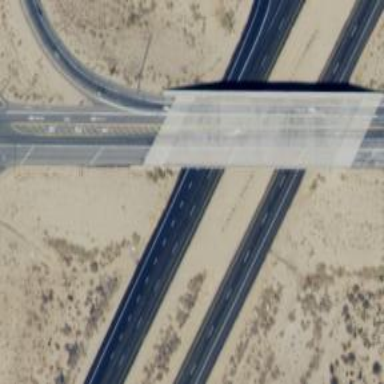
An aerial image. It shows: Expressway with asphalt surface classified as trunk highway.